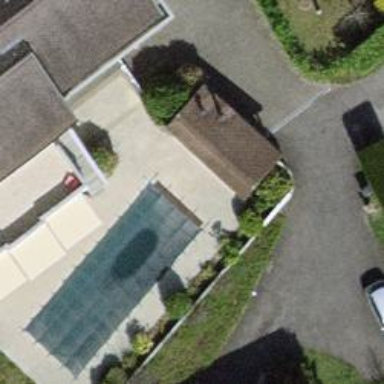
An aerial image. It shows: Outdoor swimming pool in leisure land.